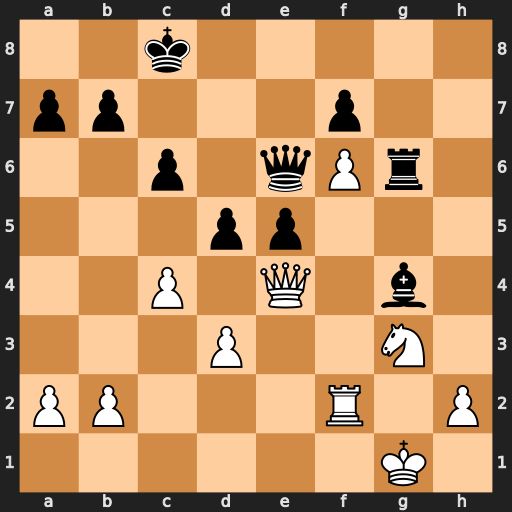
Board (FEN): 2k5/pp3p2/2p1qPr1/3pp3/2P1Q1b1/3P2N1/PP3R1P/6K1
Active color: w
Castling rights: -
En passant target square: -
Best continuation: Qxg6 fxg6 f7 Qxf7 Rxf7